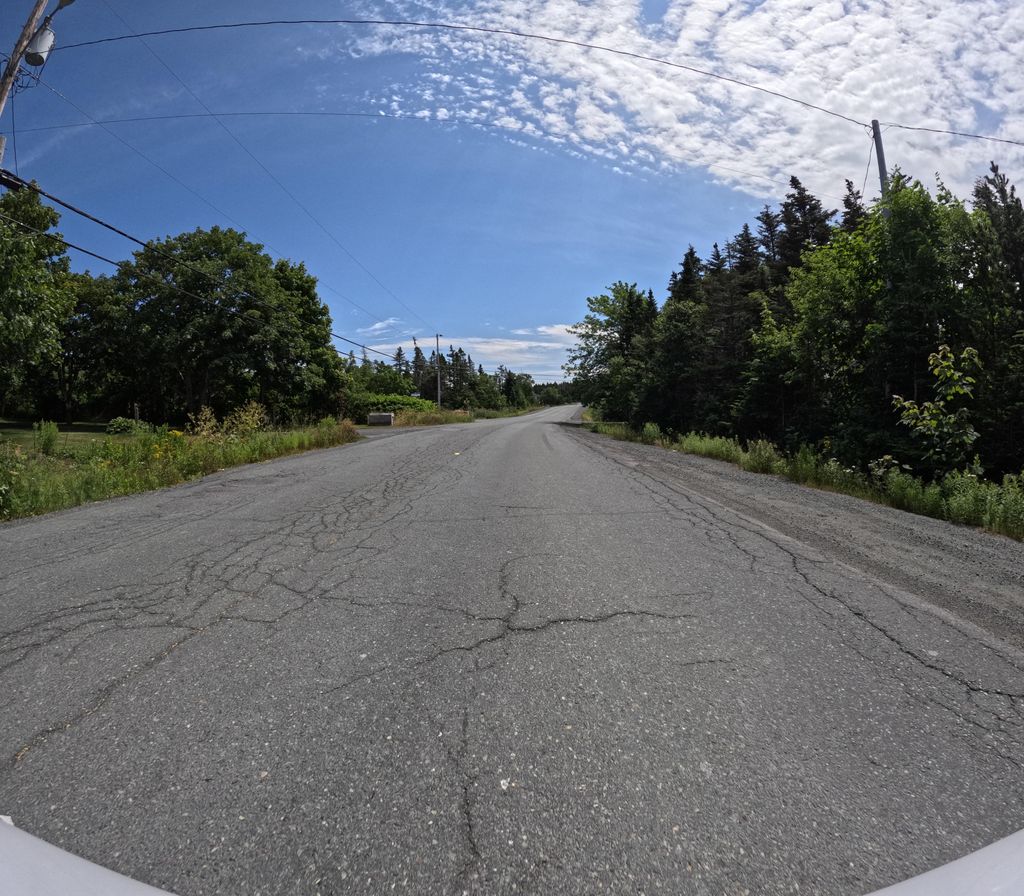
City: st_johns